Однородный тонкий стержень массы $m$ поставили в угол, образованный вертикальной стеной и горизонтальным полом. Угол между стержнем и полом $\alpha$. Ось стержня и ребро двугранного угла перпендикулярны. Коэффициент трения между стержнем и поверхностями равен $\mu=\mathrm{tg}\,\beta$, и он недостаточно велик, чтобы удержать стержень в таком положении (считая, что к стержню приложены только силы реакции опоры и сила тяжести).
Какую минимальную дополнительную силу нужно приложить, чтобы удержать стержень в данном положении? Разумеется, считается, что точка приложения силы и направление оптимальны. Ответ выразите через $m, g, \alpha$ и $\beta$.
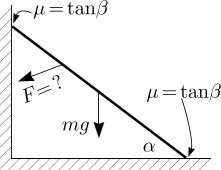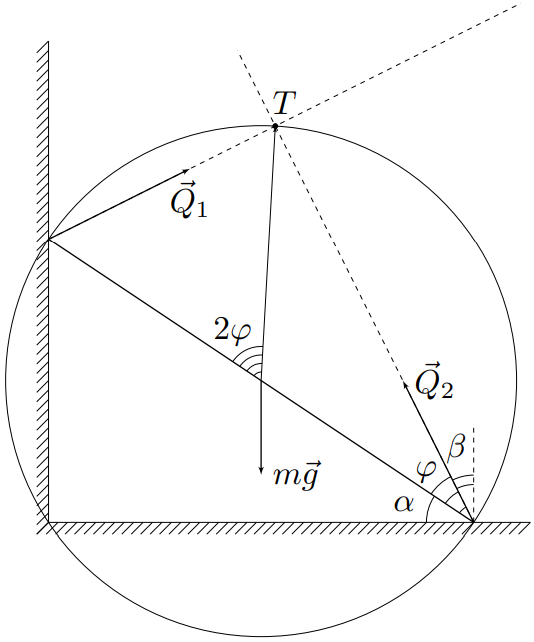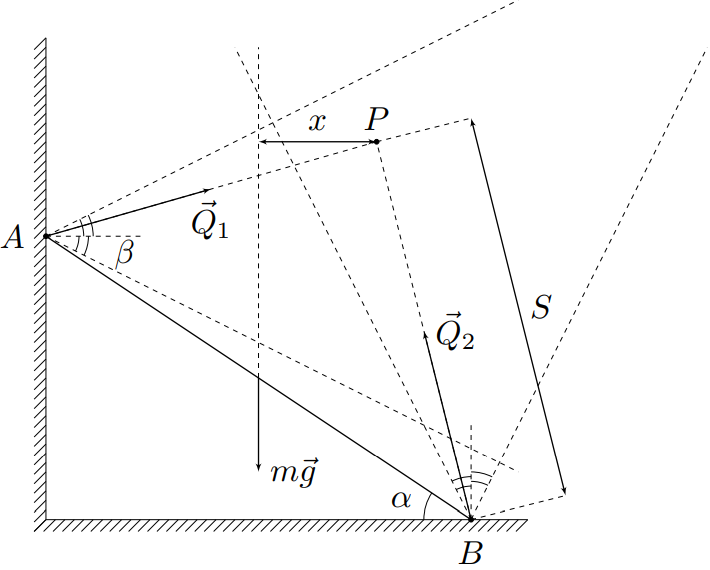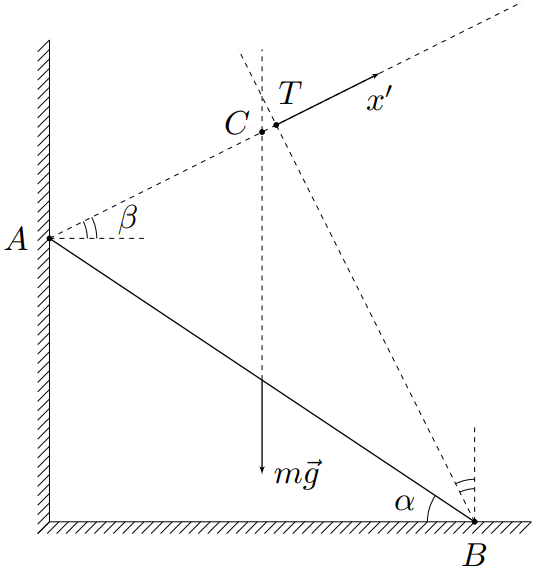
Решение: На стержень, помимо дополнительной силы $\vec{F}$, действуют ещё три: сила тяжести $m\vec{g}$, направленная вертикально вниз и приложенная к его центру, а также полные реакции стены и пола $\vec{Q}_1$ и $\vec{Q}_2$ соответственно, приложенные к концам стержня и направленные внутри своих конусов трения с углом раствора $2\beta$.  Поскольку стержень находится в состоянии равновесия, равнодействующая $\vec{R}$ сил, действующих на него, равна нулю:$$\vec{R}=\vec{F}+m\vec{g}+\vec{Q}_1+\vec{Q}_2=0$$Также нулю равна и сумма моментов этих четырёх сил, причём относительно любой точки. Действительно, пусть $\vec{M}_a$ - момент сил относительно точки $a$. Проведём из точки $a$ радиус-вектор $\vec{r}$ в некоторую точку $b$. Тогда относительно точки $b$ момент сил равен:$$\vec{M}_b=\vec{M}_a-\left[\vec{r}\times\vec{R}\right]=\vec{M}_a$$Таким образом, момент действующих сил равен нулю относительно любой точки.При фиксированных направлениях $\vec{Q}_1$ и $\vec{Q}_2$ их величины подстраиваются под условия равновесия в зависимости от точки приложения, величины и направления силы $\vec{F}$.  При фиксированных значениях $x$ максимум величины $S$ при приложении силы к концу стержня $A$ достигается на обеих границах возможных направлений $\vec{Q}_1$, а для конца стержня $B$ - на верхней пунктирной линии, задающей наивысшее направление $\vec{Q}_1$. Далее рассмотрим исключительно положения на данной прямой, поскольку она обеспечивает больший диапазон значений $(x{,}S)$ для обоих концов стержня $A$ и $B$.Минимальное значение отношения $x/S$ достигается, если стержень находится на грани скольжения. Это можно показать как из физических соображений, так и формально, опираясь на алгебру. Физические соображения: Если, не изменяя направление силы $\vec{F}$, её величину понизить, то сила реакции $\vec{Q}_2$ изменит своё направление и скомпенсирует понижение силы $\vec{F}$. Это может продолжаться вплоть до тех пор, пока на грани проскальзывания не окажутся оба конца $A$ и $B$, т.е пока $\vec{Q}_1$ и $\vec{Q}_2$ не будут пересекаться в точке $T$. Формальное доказательство: Введём ось $x'$ с началом в точке $T$ так, как показано на рисунке. Далее отдельно рассмотрим два случая:Сила прикладывается к концу стержня $A$.Сила прикладывается к концу стержня $B$.  Обозначим за точку $C$ пересечение рассматриваемой прямой с вертикалью, проходящей через центр стержня. Расстояние от точки $T$ до искомой вертикали обозначим за $x_0$. Тогда имеем:$$x_0=\cfrac{L\cos\left(\alpha+2\beta\right)}{2}\quad CT=\cfrac{x_0}{\cos\beta}\quad TA=L\cos\left(\alpha+\beta\right)\quad TB=L\sin\left(\alpha+\beta\right)$$Для точки $A$ имеем:$$\cfrac{x}{S}=\cfrac{x_0+x'\cos\beta}{TA+x'}=\cfrac{x_0}{TA}\cfrac{(1+x'\cos\beta/x_0)}{(1+x'/TA)}$$Поскольку $x_0/\cos\beta=CT{<}TA$, при любом положительном значении $x'$ отношение $x/S$ будет выше, чем в начале координат.Для точки $B$ имеем:$$\cfrac{x}{S}=\cfrac{x_0+x'\cos\beta}{\sqrt{TB^2+x'^2}}=\cfrac{x_0}{TB}\cfrac{(1+x'\cos\beta/x_0)}{\sqrt{1+(x'/TB)^2}}$$Поймём, при каких значениях $x'$ данное отношение меньше, чем $x_0/TB$:$$\cfrac{(1+x'\cos\beta/x_0)}{\sqrt{1+(x'/TB)^2}}<1\Rightarrow \cfrac{2x'\cos\beta}{x_0}+\left(\cfrac{x'\cos\beta}{x_0}\right)^2<\left(\cfrac{x'}{TB}\right)^2$$откуда находим $x'$:$$x'<-\cfrac{2}{CT\left(\cfrac{1}{CT^2}-\cfrac{1}{TB^2}\right)}$$Таким образом, это возможно при отрицательных $x'$, что недопустимо. Мы показали, что оптимальная сила достигается на границе скольжения стержня. Выбирая большее из значений $TA$ и $TB$, находим:$$F=\begin{cases}mg\cdot\cfrac{x_0}{TA}\quad\text{при}\quad\alpha+\beta\le\cfrac{\pi}{4}\\mg\cdot\cfrac{x_0}{TB}\quad\text{при}\quad\alpha+\beta > \cfrac{\pi}{4}\end{cases}$$или через заданные величины:
Ответ: $$F=\begin{cases}\cfrac{mg}{2} \cfrac{\cos(2\beta+\alpha)}{\cos(\alpha+\beta)}\quad\text{при}\quad\alpha+\beta\le\cfrac{\pi}{4}\\\cfrac{mg}{2} \cfrac{\cos(2\beta+\alpha)}{\sin(\alpha+\beta)}\quad\text{при}\quad\alpha+\beta > \cfrac{\pi}{4}\end{cases}$$
Темы:
T, ★, Механика, Статика, Теорема о трех силах, Оптимизация, 2012, Physics Cup